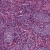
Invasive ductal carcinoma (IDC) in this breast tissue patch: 1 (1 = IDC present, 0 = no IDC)